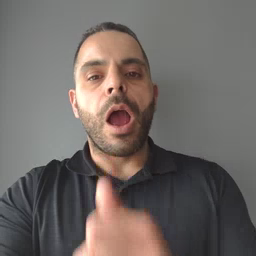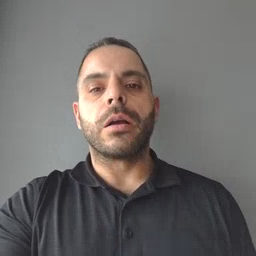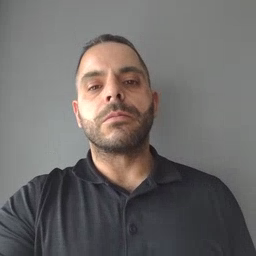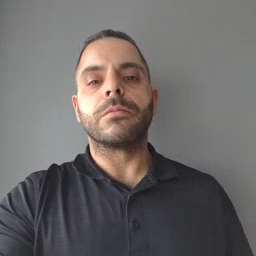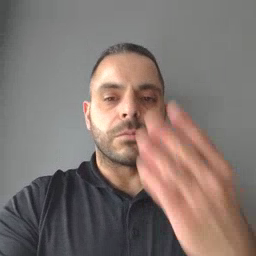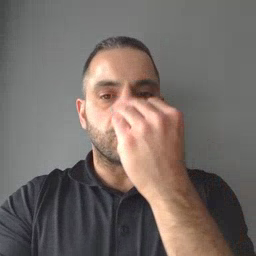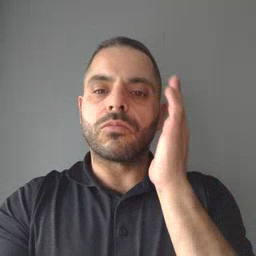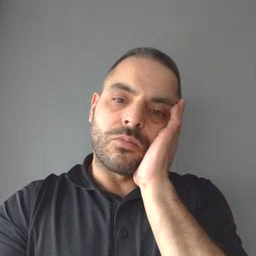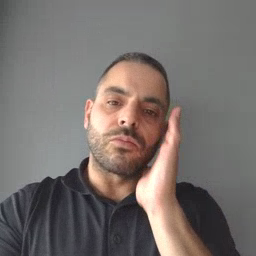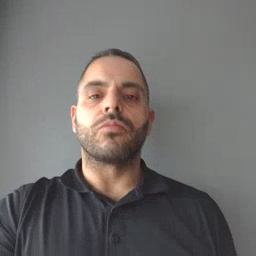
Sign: nap